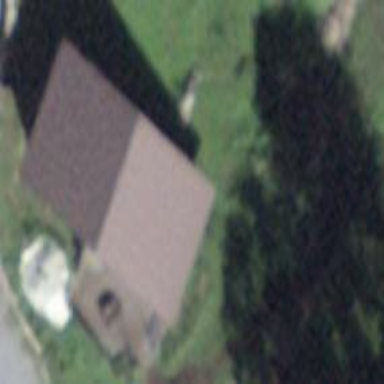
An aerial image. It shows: Barn.